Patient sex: M
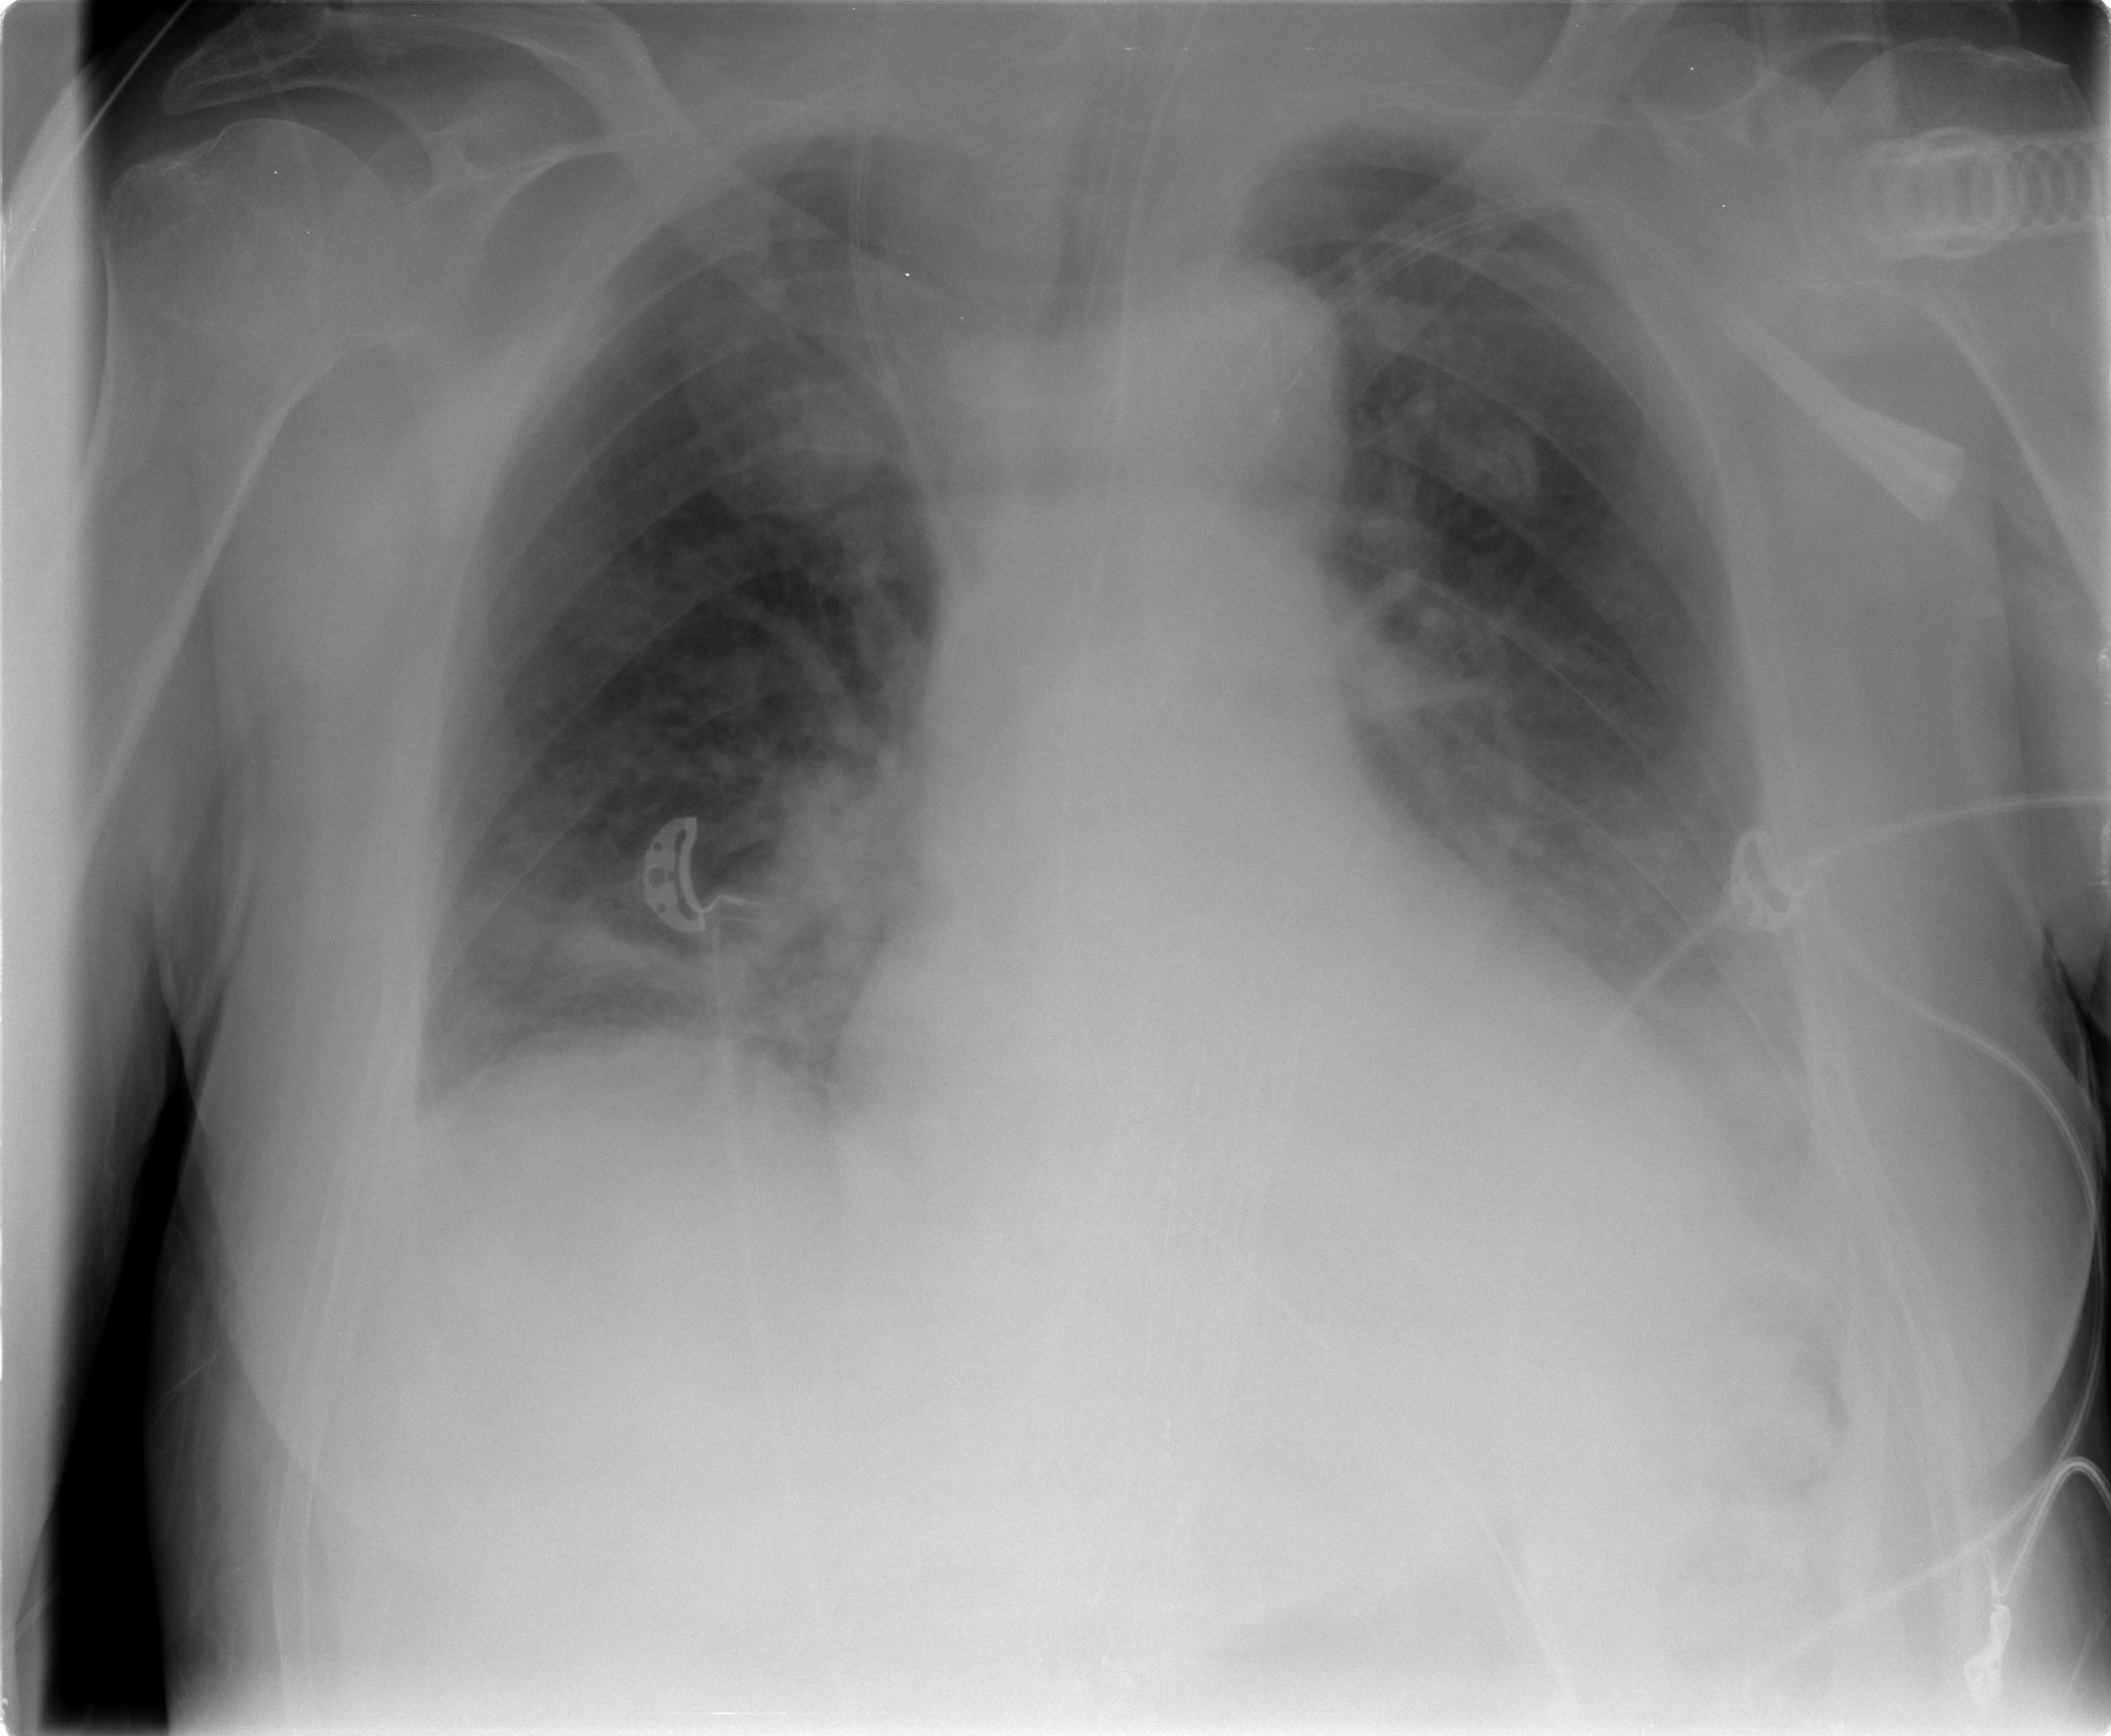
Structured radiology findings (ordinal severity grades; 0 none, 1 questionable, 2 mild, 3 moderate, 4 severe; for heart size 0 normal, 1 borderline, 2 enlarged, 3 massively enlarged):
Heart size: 1
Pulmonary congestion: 2
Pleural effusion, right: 1
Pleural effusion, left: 2
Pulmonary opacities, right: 3
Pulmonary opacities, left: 2
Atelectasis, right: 2
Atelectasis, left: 2